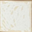
Piece: xx